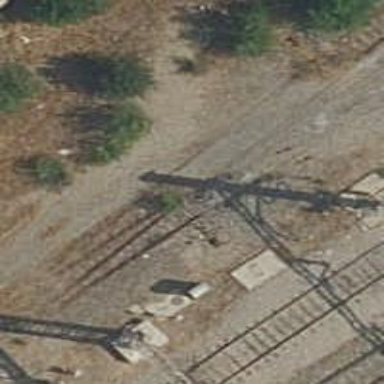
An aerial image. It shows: Rail yard with electrified contact lines for the railway.